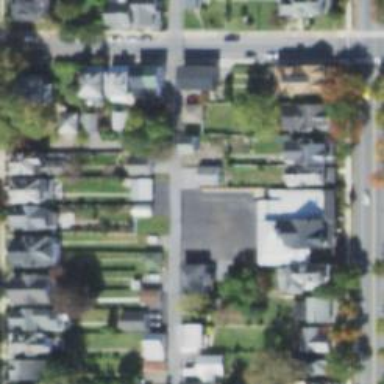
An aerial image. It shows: Alleyway designated as service road.